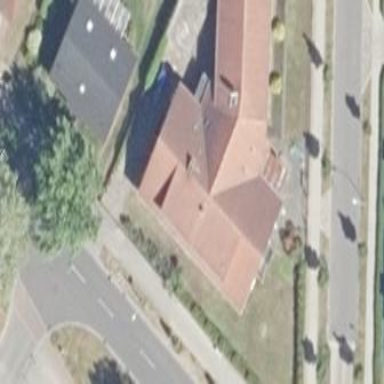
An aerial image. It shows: Building serving as place of worship.